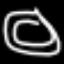
Label: donut